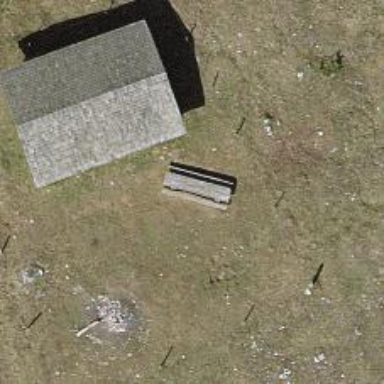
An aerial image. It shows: Picnic table located in leisure land area.